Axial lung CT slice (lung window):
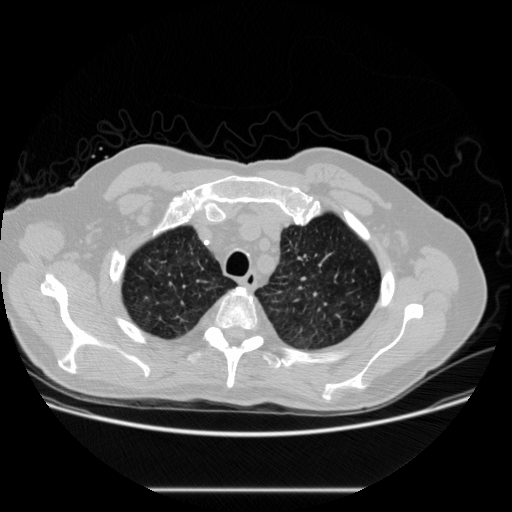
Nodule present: no